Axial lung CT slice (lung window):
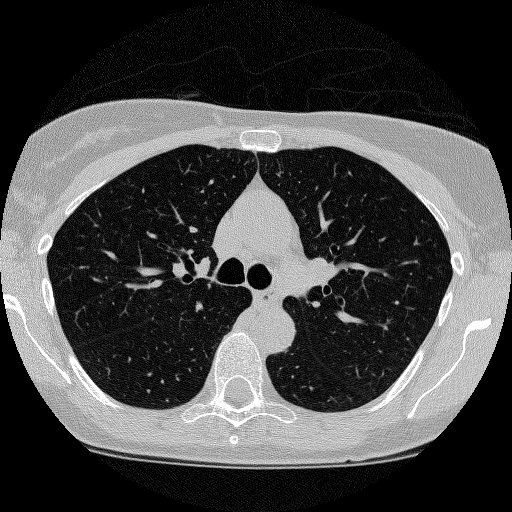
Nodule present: no